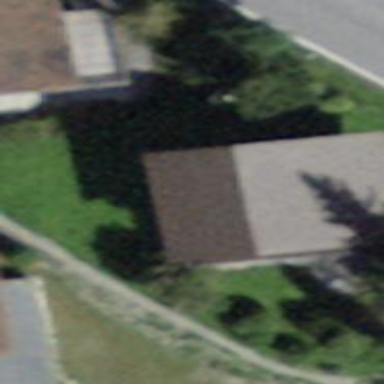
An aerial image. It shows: Simple and straightforward house.